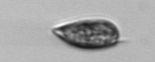
Label: Prorocentrum_triestinum